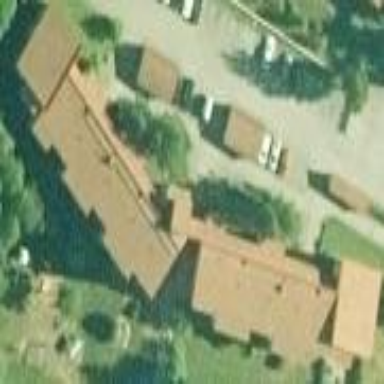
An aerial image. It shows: Terrace building.